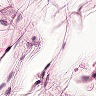
Metastatic tissue present: no